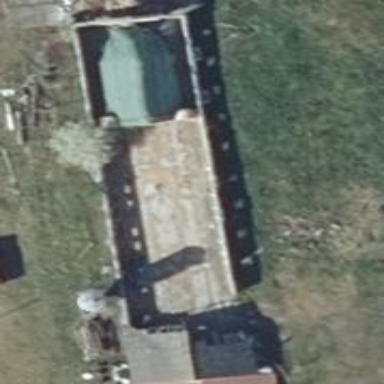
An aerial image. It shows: Building that is bunker silo.